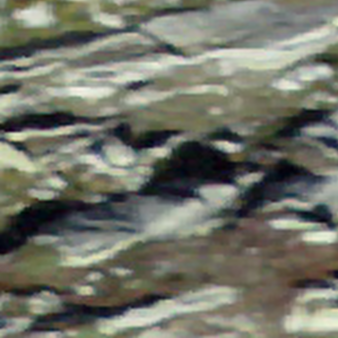
Label: other